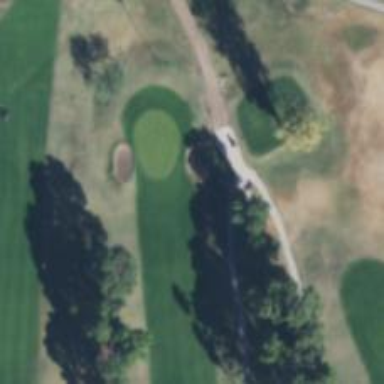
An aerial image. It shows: Path for both roads and golfers.